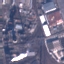
Land use / land cover: Industrial